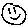
Label: smiley face